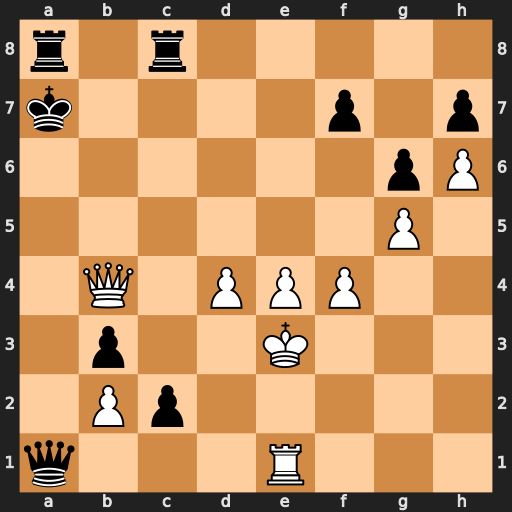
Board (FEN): r1r5/k4p1p/6pP/6P1/1Q1PPP2/1p2K3/1Pp5/q3R3
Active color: w
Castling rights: -
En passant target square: -
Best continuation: Rxa1#